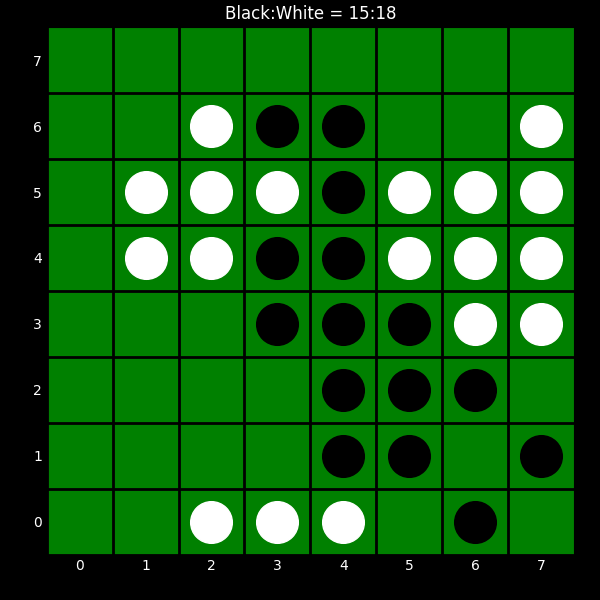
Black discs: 15
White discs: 18